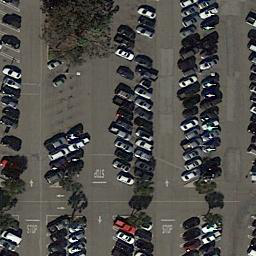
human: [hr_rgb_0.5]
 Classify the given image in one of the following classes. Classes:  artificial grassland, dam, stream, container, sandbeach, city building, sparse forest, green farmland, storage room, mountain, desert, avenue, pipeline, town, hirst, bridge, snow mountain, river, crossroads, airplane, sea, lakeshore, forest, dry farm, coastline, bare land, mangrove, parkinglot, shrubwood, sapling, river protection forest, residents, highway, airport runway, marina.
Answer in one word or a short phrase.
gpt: parkinglot